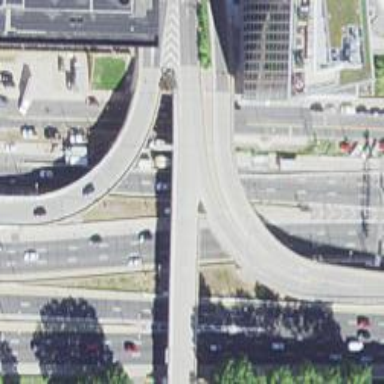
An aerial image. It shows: Bridge over motorway_link.